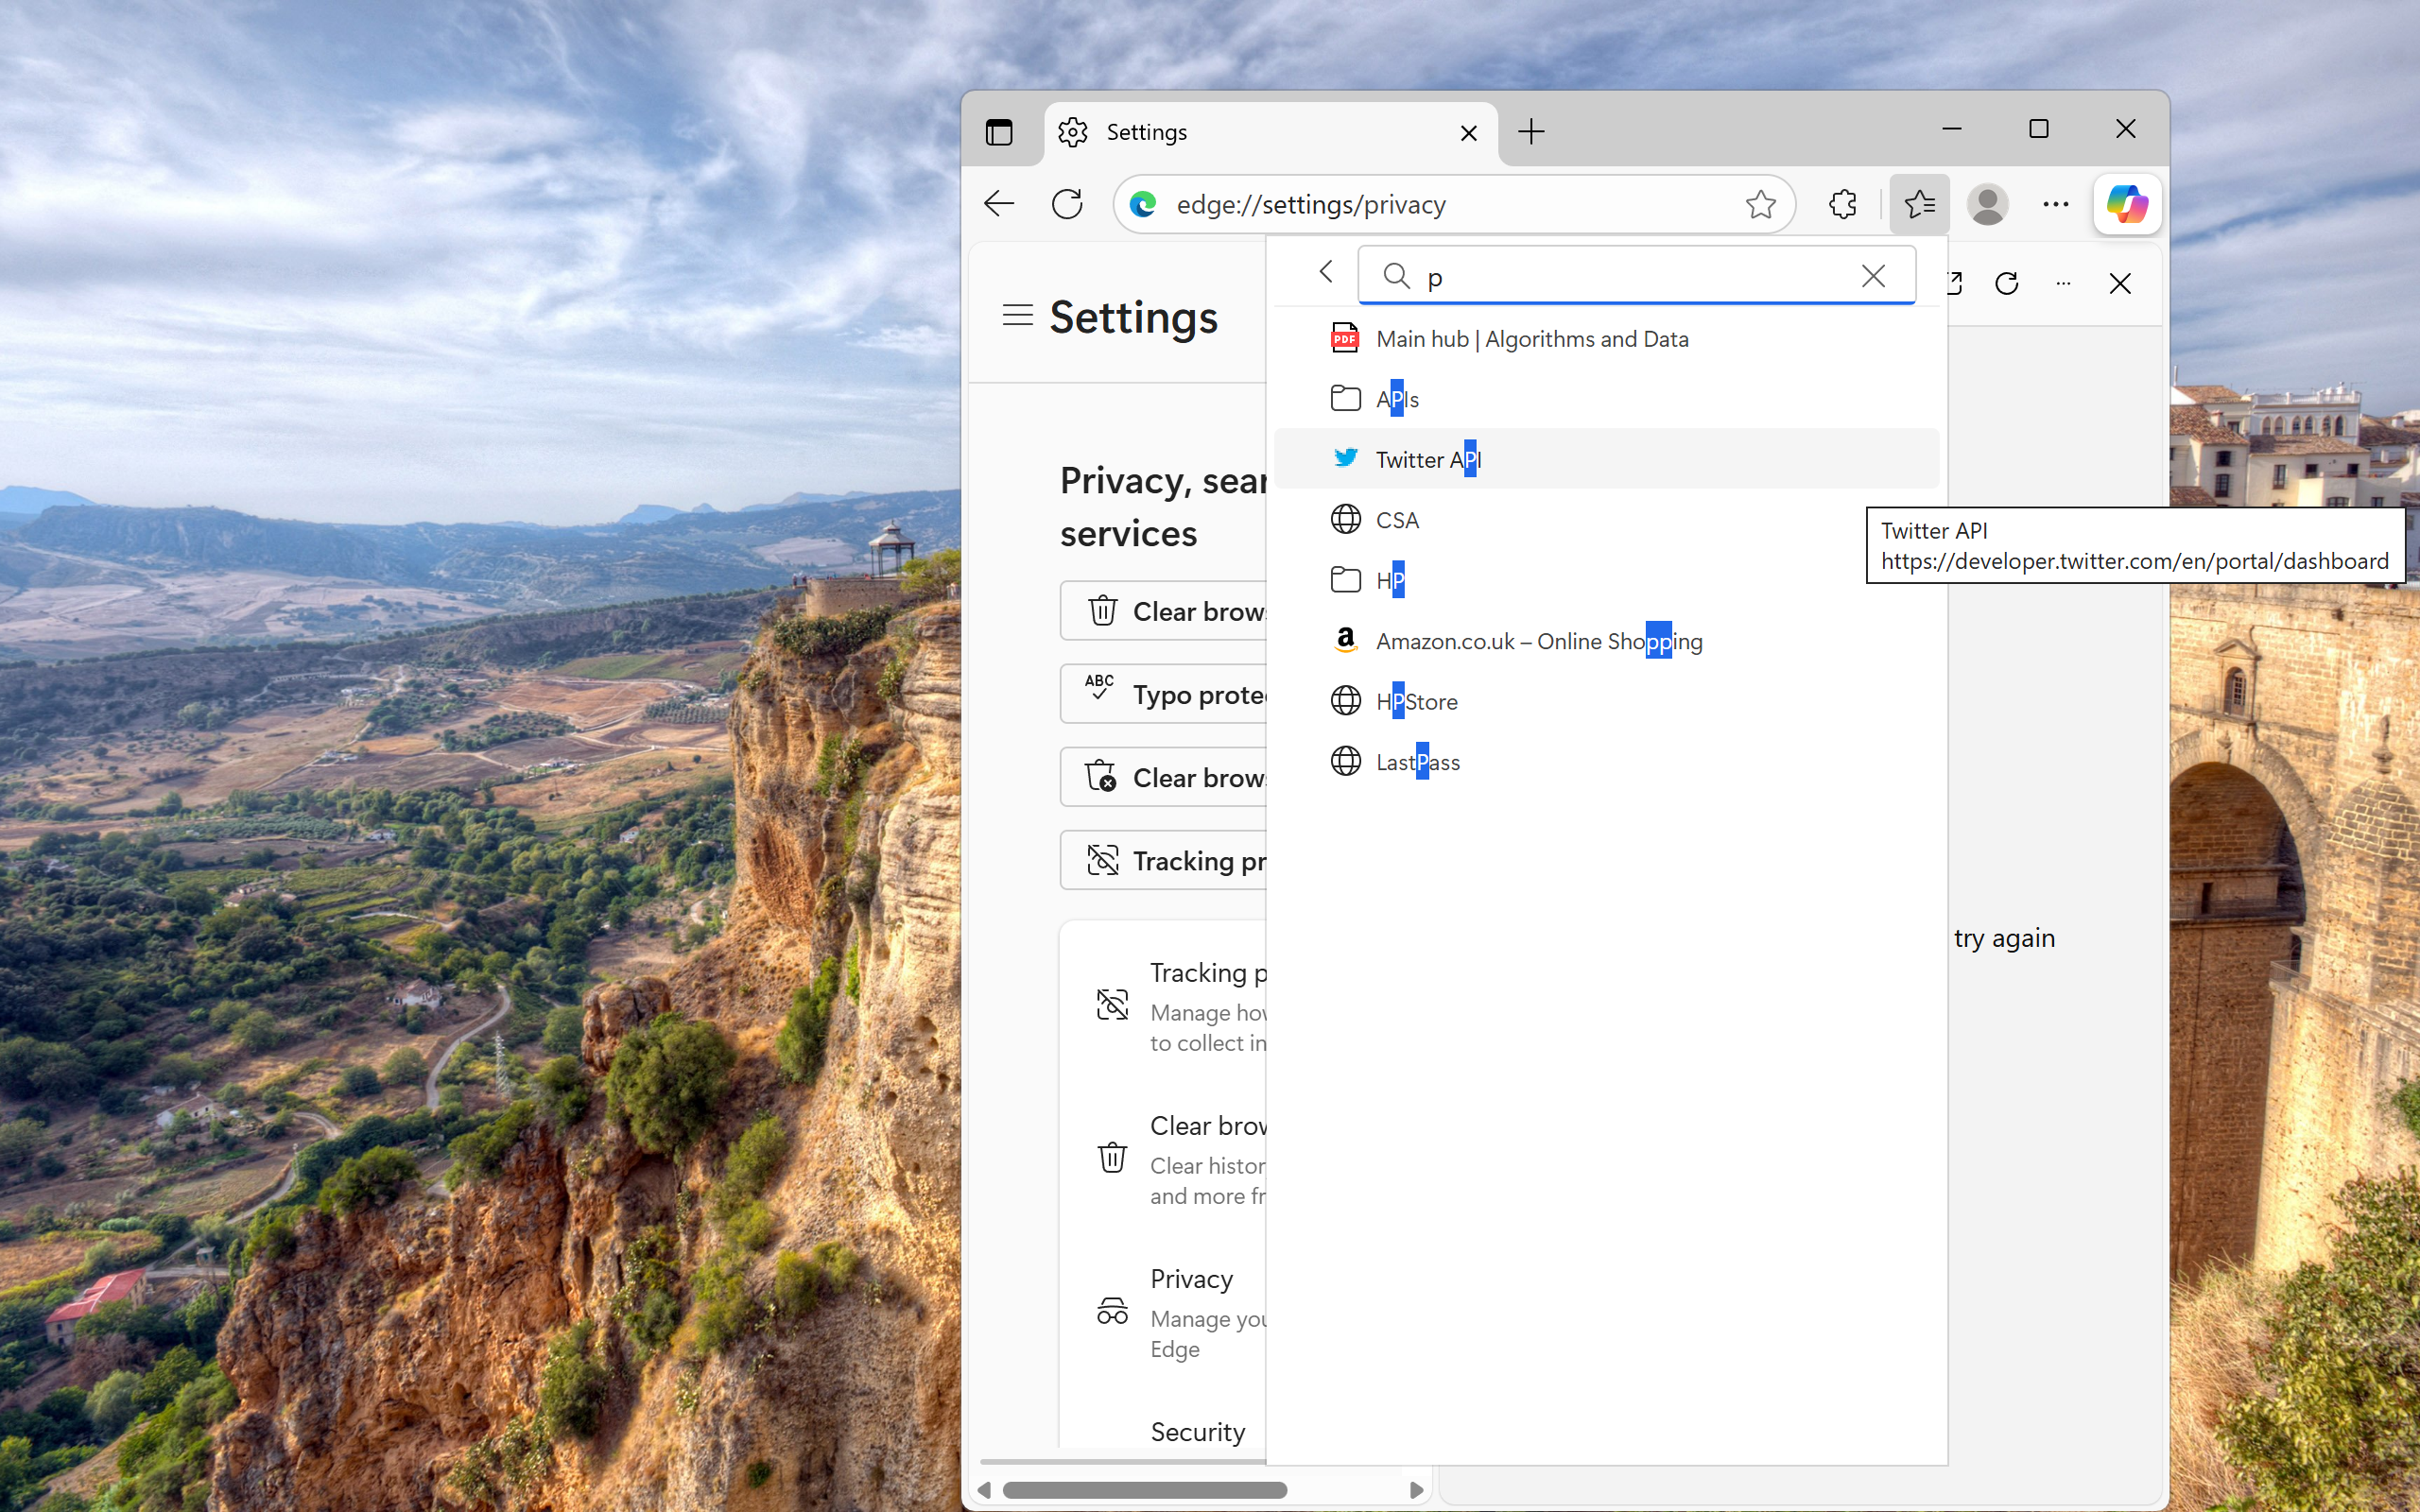
UI elements on screen:
"Desktop - window"
"New tab - window"
"System - menu bar - Contains commands to manipulate the window"
"System - menu item"
"title bar - value: New tab"
"Minimise - button - Moves the window out of the way"
"Maximise - button - Makes the window full screen"
"Close - button - Closes the window"
"window"
"Taskbar - pane"
"pane"
"Running applications - pane"